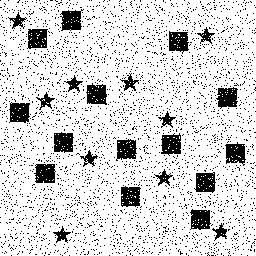
Squares: 14
Triangles: 0
Stars: 10
Total shapes: 24